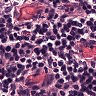
Metastatic tissue present: no